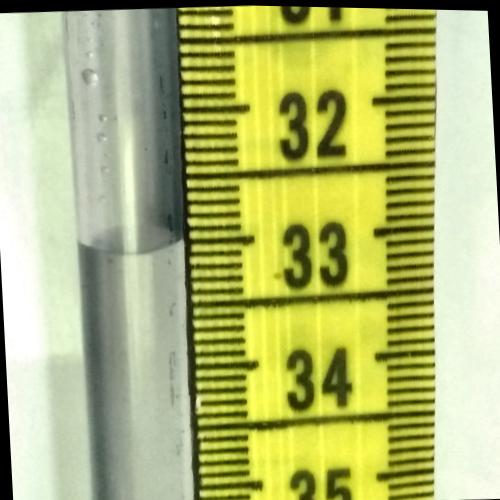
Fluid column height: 33.0 cm